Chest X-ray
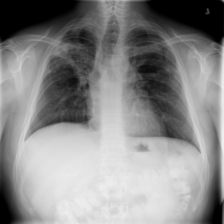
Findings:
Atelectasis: negative
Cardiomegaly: negative
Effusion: negative
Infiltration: negative
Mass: negative
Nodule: positive
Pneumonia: negative
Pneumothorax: negative
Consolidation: positive
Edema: negative
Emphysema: negative
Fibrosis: negative
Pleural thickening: negative
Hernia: negative